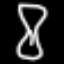
Label: hourglass